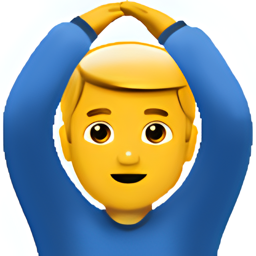
Name: man gesturing ok
Emoji: 🙆‍♂️
Group: People & Body
Sub-group: person-gesture